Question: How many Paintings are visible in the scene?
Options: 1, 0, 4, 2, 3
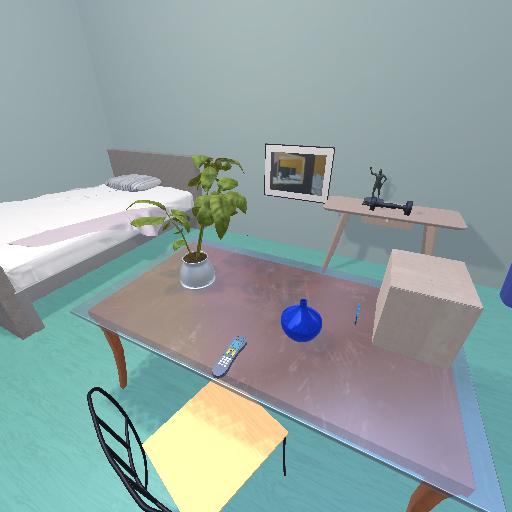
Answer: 1